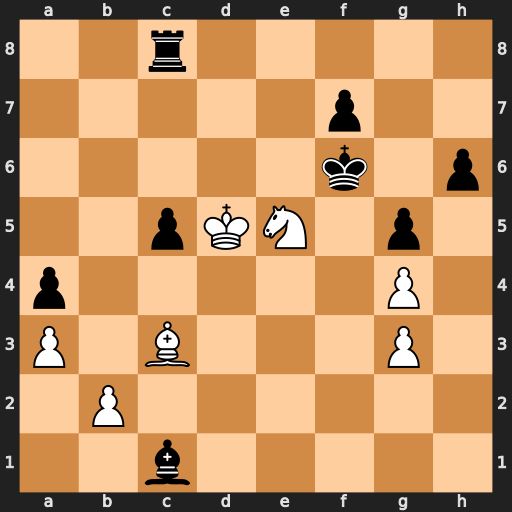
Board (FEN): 2r5/5p2/5k1p/2pKN1p1/p5P1/P1B3P1/1P6/2b5
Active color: w
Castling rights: -
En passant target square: -
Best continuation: Nc6+ Kg6 Ne7+ Kh7 Nxc8